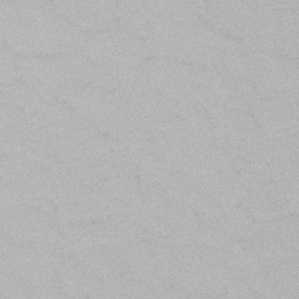
Label: frost